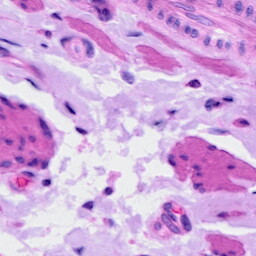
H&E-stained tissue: Ovarian